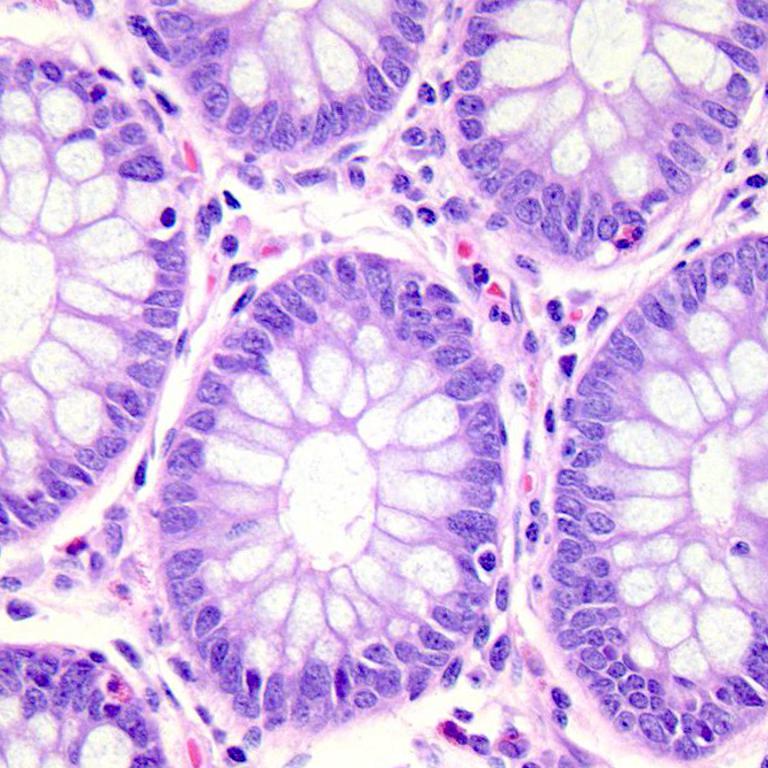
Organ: colon
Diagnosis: benign